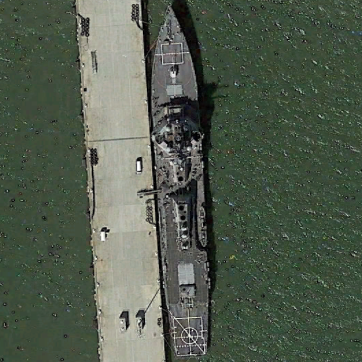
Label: destroyer